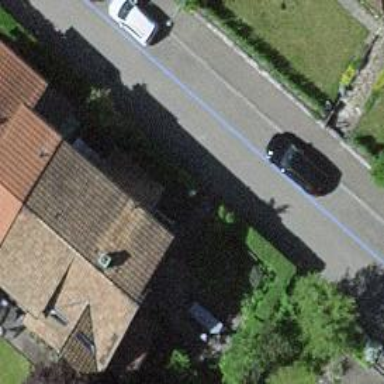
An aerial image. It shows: Residential road with asphalt surface and sidewalk on the left side.